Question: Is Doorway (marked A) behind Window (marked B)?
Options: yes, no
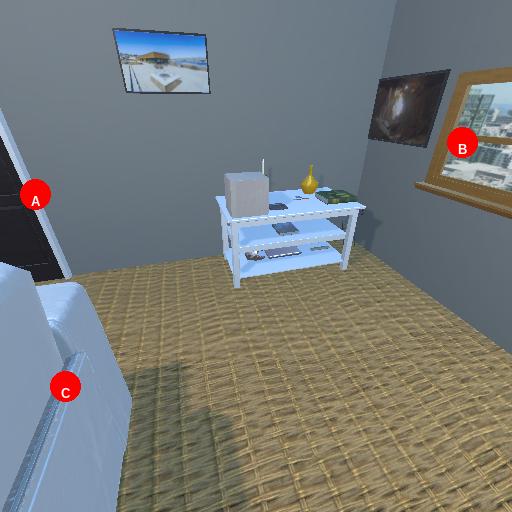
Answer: yes